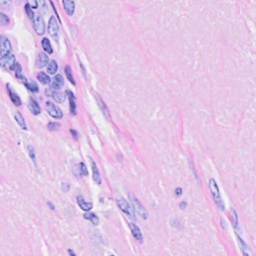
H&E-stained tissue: Breast